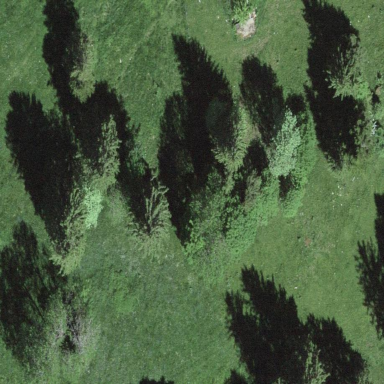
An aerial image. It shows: Forest with needle-leaved trees.